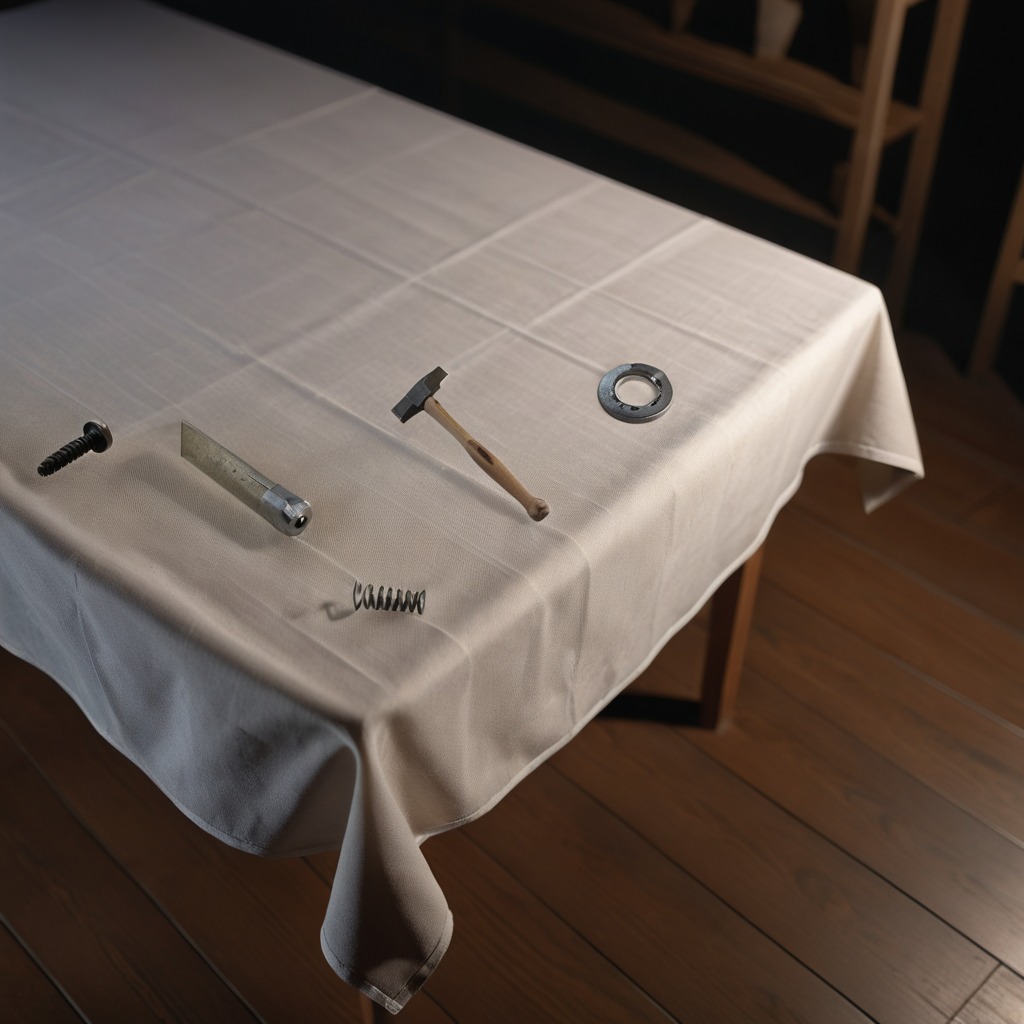
A utility knife, a flat metal washer, a metal machine screw, a hammer, and a coiled metal spring are lying on the wooden table.